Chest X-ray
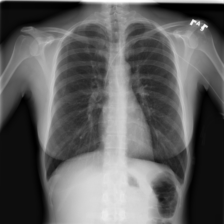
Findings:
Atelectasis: negative
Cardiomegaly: negative
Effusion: negative
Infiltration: negative
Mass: negative
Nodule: negative
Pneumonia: negative
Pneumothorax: negative
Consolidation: negative
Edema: negative
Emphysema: negative
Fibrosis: negative
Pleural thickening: negative
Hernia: negative